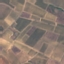
Land use / land cover class: PermanentCrop